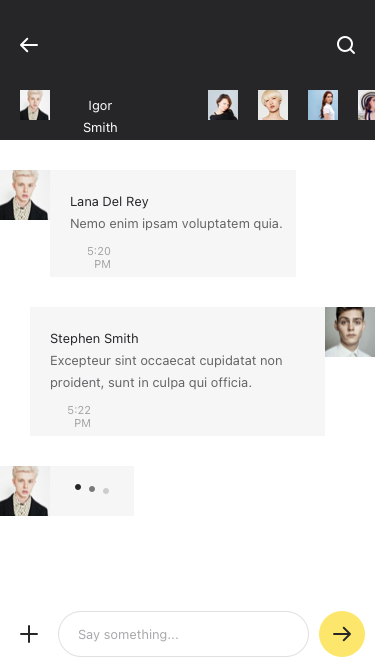
Text in this UI design:
Nemo enim ipsam voluptatem quia.
Lana Del Rey
5:20 PM
Excepteur sint occaecat cupidatat non proident, sunt in culpa qui officia.
Stephen Smith
5:22 PM
Igor Smith